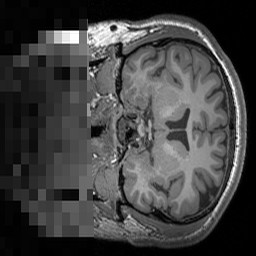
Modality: T1w
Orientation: coronal
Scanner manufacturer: siemens
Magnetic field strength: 3 T
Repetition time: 1.5 s
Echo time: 0.00291 s